Aerial crown-view tile of a tropical tree (Barro Colorado Island, Panama), acquired 20250124:
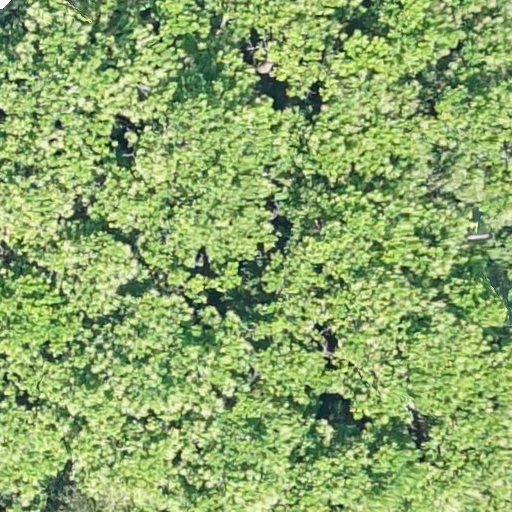
Species: Anacardium excelsum
GBIF accepted scientific name: Anacardium excelsum
Crown area: 677.806 m²